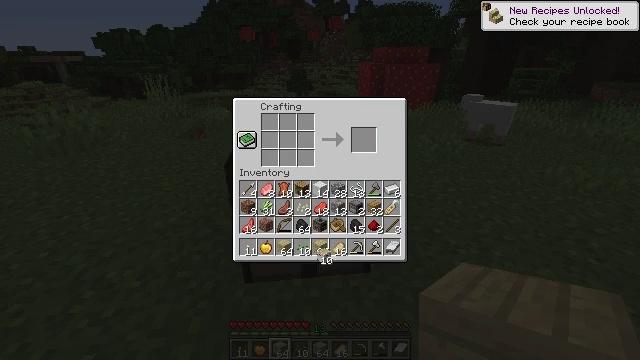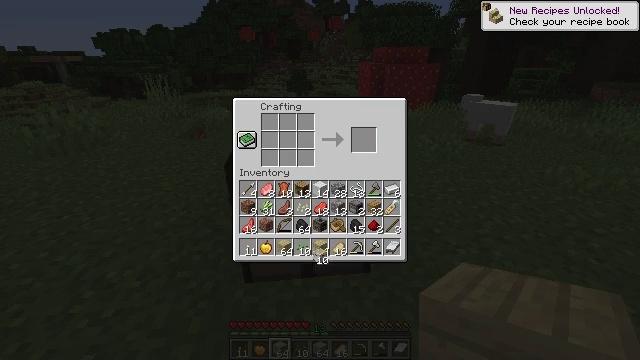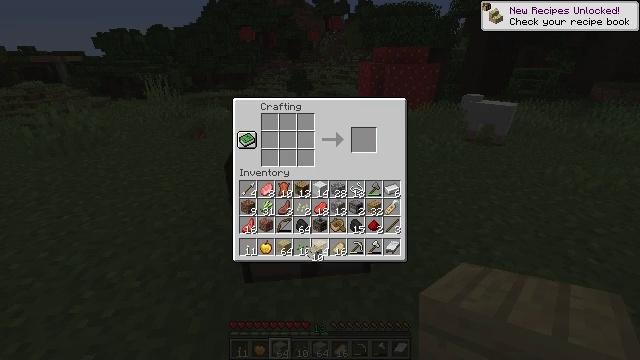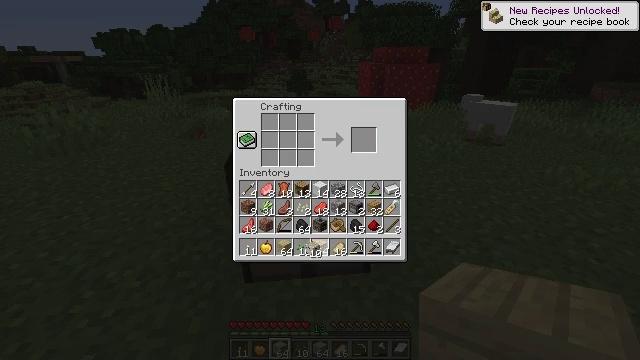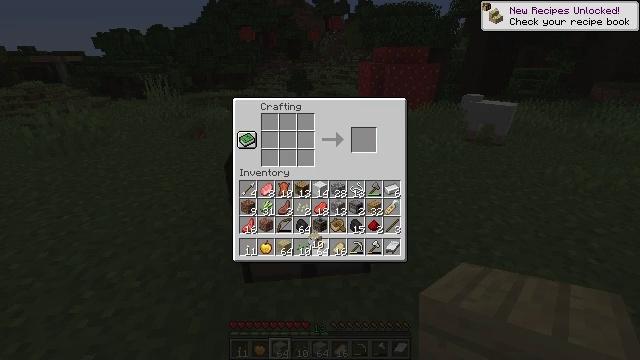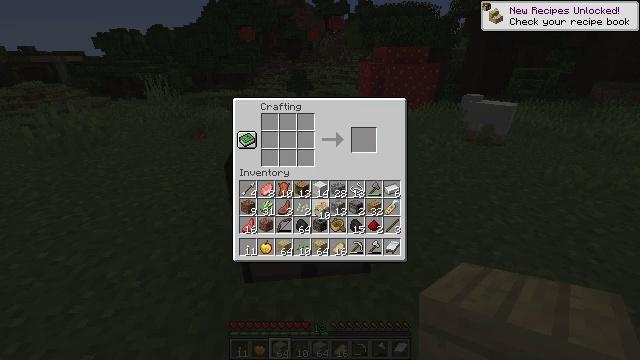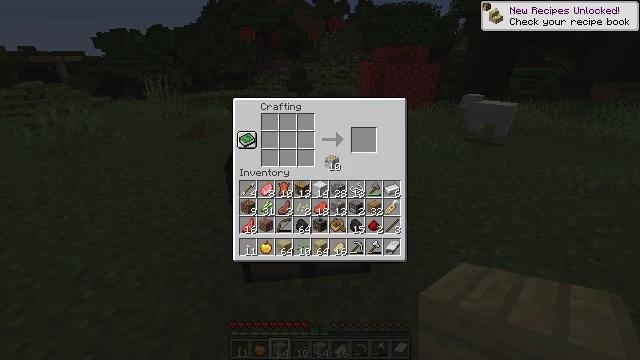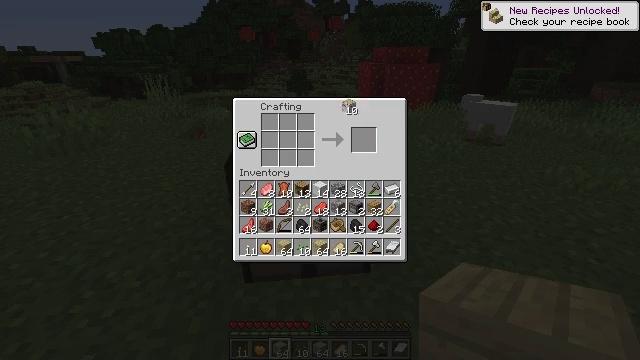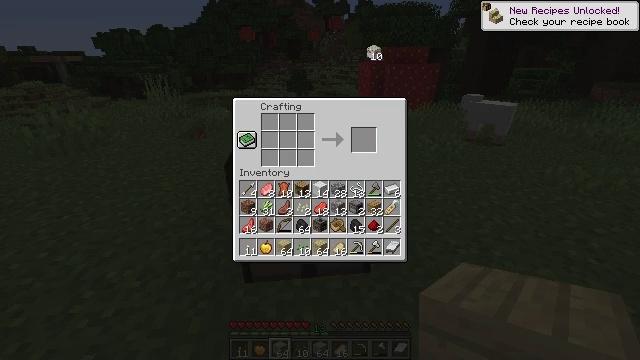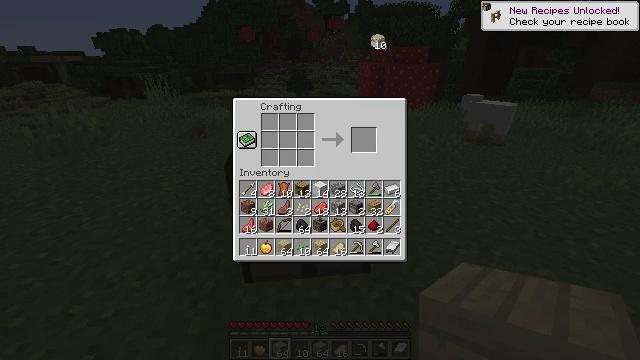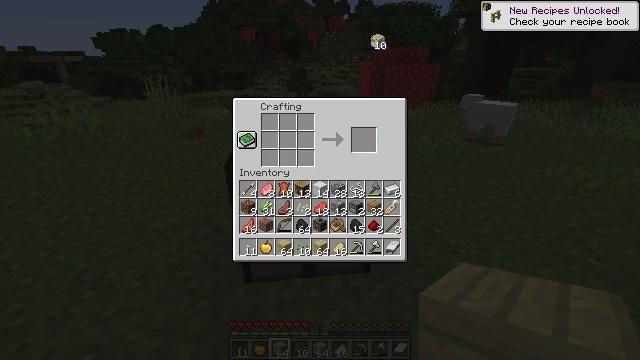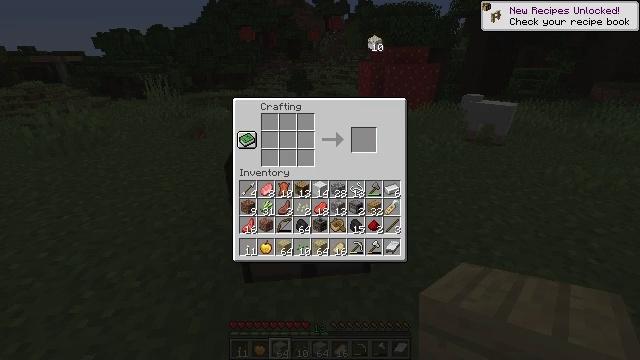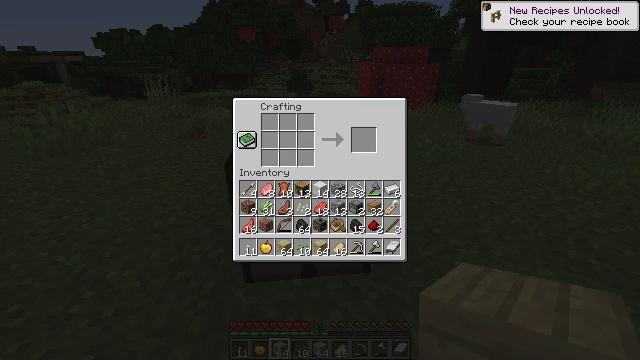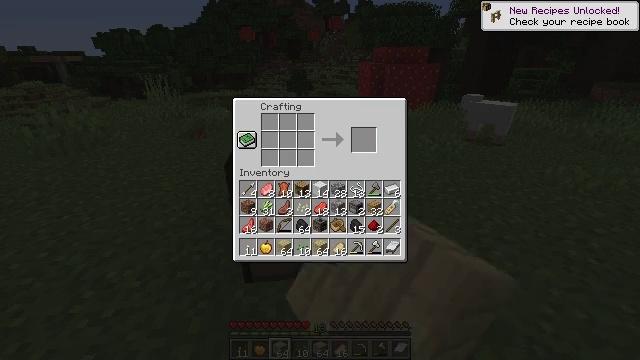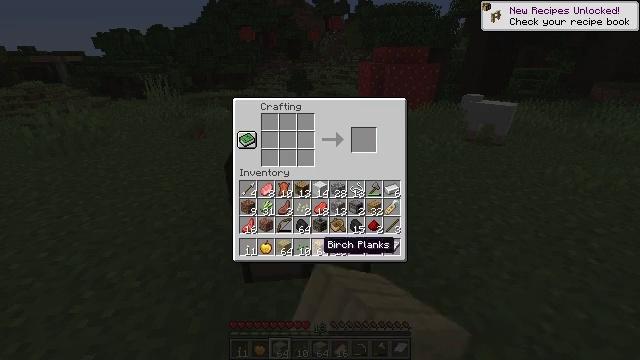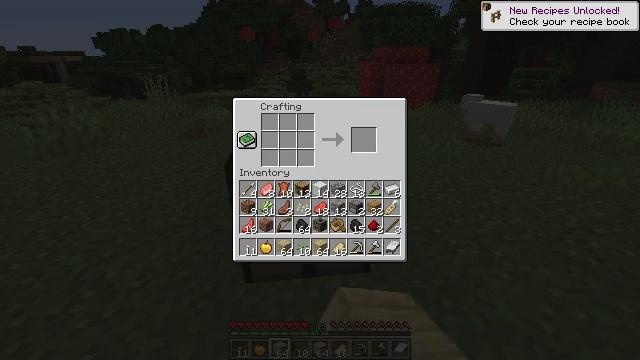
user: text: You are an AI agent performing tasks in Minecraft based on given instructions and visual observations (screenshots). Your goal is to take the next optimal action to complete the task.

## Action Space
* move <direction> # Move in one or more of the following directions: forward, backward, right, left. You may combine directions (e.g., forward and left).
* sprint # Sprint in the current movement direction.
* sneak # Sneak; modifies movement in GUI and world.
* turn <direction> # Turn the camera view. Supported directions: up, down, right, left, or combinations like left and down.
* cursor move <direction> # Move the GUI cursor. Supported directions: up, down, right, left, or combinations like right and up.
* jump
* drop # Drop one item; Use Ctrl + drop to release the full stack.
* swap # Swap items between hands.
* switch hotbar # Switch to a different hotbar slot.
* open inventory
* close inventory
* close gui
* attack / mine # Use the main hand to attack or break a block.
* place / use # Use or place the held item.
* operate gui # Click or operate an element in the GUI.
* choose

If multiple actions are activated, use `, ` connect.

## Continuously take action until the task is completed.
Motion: motion action
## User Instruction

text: Remove a birch log from the inventory.
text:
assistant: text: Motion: no_op
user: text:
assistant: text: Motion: no_op
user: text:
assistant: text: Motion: no_op
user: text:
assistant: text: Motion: cursor move up
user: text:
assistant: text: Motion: cursor move right and up
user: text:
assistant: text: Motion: cursor move right and up
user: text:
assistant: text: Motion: cursor move right and up
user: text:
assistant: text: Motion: cursor move right and up
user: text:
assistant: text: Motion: cursor move up, operate gui
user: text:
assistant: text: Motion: operate gui
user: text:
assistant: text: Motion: operate gui
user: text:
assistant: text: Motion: cursor move left and down
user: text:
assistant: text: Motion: cursor move left and down
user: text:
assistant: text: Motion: cursor move left and down
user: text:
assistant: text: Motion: cursor move down
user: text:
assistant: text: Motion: no_op
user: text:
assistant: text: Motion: no_op
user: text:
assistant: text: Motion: no_op
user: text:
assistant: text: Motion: cursor move up
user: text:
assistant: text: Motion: cursor move up
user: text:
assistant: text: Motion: no_op
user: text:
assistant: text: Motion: no_op
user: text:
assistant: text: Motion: operate gui
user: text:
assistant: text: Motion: operate gui
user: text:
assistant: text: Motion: cursor move up, operate gui
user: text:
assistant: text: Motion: cursor move left and up
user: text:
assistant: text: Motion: cursor move left and up
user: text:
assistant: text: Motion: no_op
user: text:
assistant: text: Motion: no_op
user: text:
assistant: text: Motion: cursor move up